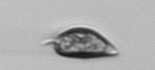
Label: Prorocentrum_triestinum